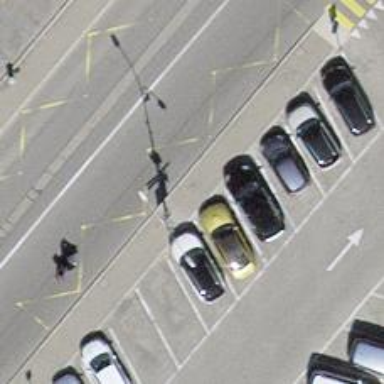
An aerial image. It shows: Bus stop with platform for public transport.